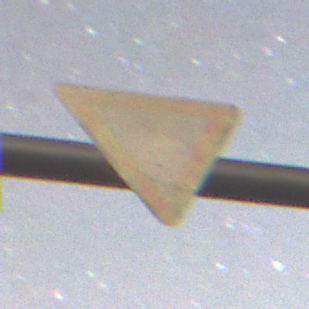
Verkehrszeichen: VorfahrtGewaehren
Umgebung: Outdoor, Suburban
Tageszeit: Night
Wetter: Clear
Licht: Artificial
Jahreszeit: NotSpecified
Kontrast: MediumContrast